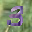
Label: 3